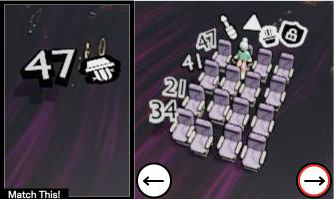
Task: seats
Answer: no